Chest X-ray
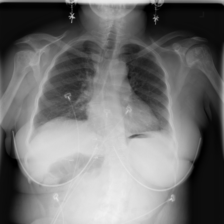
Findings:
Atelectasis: negative
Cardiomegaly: negative
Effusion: negative
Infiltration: positive
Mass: negative
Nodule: negative
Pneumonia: negative
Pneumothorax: negative
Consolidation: negative
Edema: negative
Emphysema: negative
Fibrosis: negative
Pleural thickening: negative
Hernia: negative